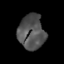
Tissue: skin
Cell type: Epithelial cells
Senescence score: 0.2778
Nuclear area (px): 900
Mean DAPI intensity: 82.378